Question: How would I add a click effect similar to the below image for a button click event?
The button in my activity already has it's background set to an image so I'm not sure how I would add a background of a state also as in this tutorial:
<URL>

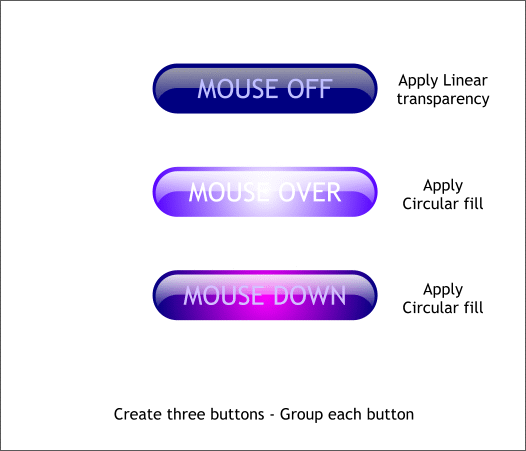
Answer: You need two image, one for normal state and another for pressed state. At first create a selector
'''
<?xml version="1.0" encoding="utf-8"?>
<selector xmlns:android="http://schemas.android.com/apk/res/android">
<item android:drawable="@drawable/pressed_image" android:state_pressed="true"/>
<item android:drawable="@drawable/normal_image"/>
</selector>
'''
Add this selector in your button as a background.